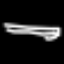
Label: pencil